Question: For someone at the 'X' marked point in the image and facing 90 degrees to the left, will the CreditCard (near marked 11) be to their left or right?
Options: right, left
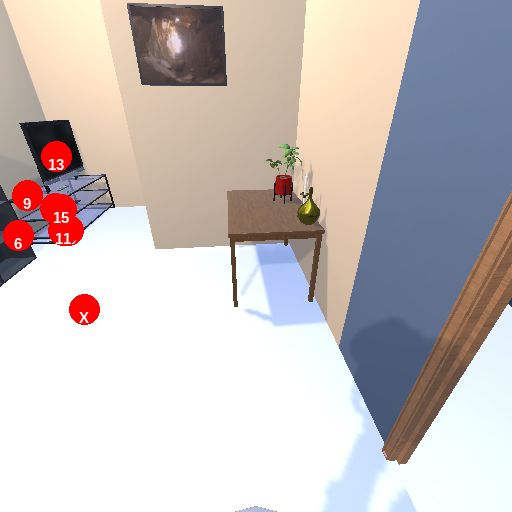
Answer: right